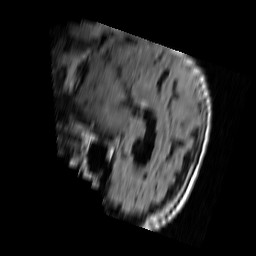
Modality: FLAIR
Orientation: sagittal
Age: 76
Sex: male
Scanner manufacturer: philips
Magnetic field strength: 1.5 T
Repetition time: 11 s
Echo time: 0.14 s